Question: I just got this error with 'CFBundleIcons.UINewsstandIcon' on the image below and I can't understand how to solve it:

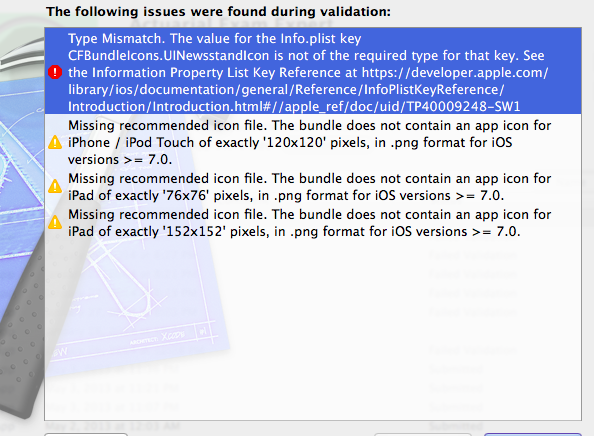
Answer: Icons in iOS7 have new sizes.
The newstand icon is only necessary if your app presents content from the Newsstand app.
Please see the App Icons section at <URL>
Do you want to post your info.plist ?